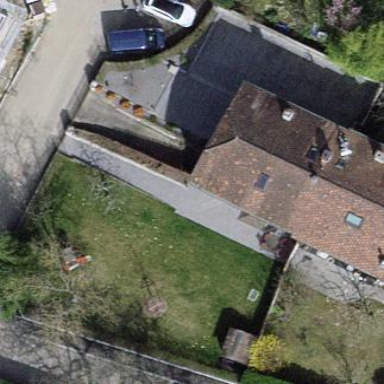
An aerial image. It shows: Garden enclosed by fence.